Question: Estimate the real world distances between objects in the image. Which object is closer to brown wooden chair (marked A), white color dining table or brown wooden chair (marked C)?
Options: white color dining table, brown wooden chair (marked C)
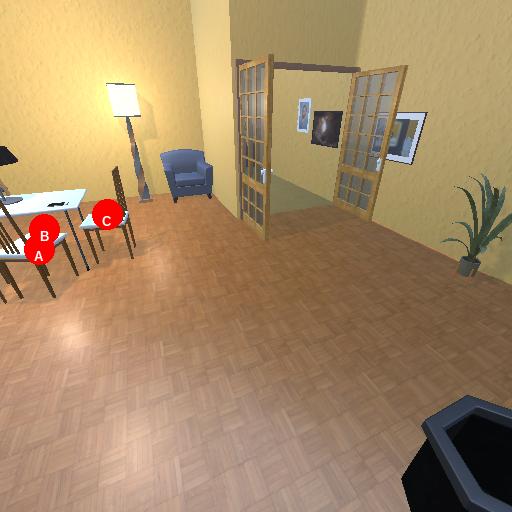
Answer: white color dining table